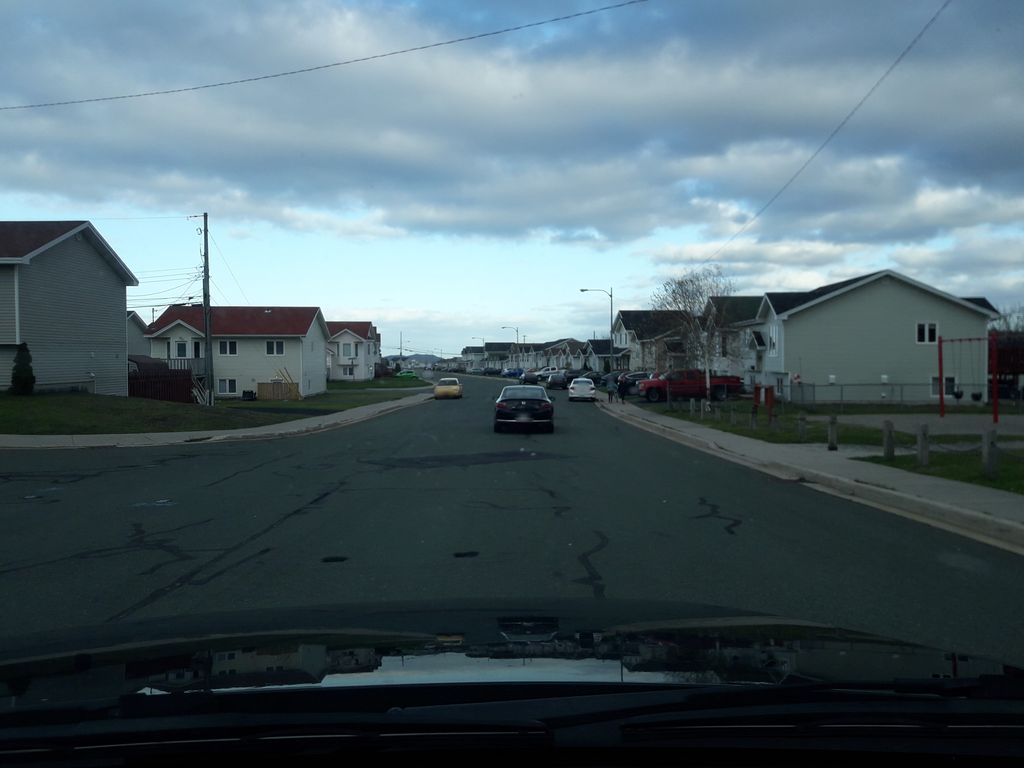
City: st_johns